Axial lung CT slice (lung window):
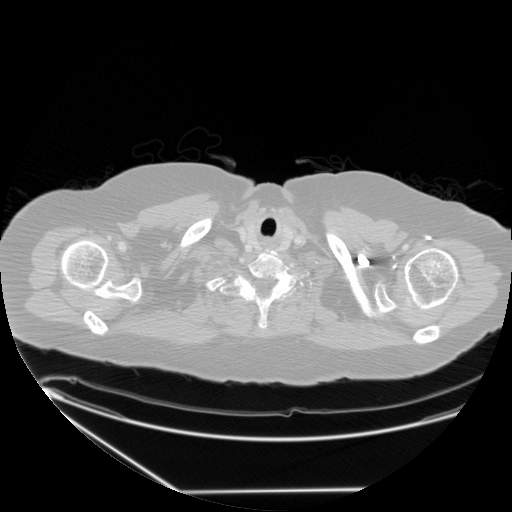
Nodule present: no